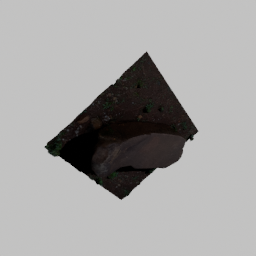
Label: nature